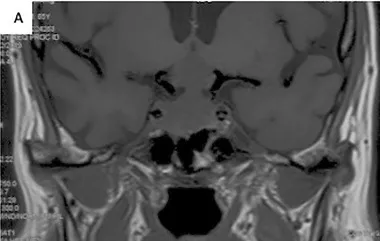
Seller MRI scans showed a sellar lesion with suprasellar extension and compression of the optic chiasm. The lesion located in the sellar region presented with an isointense signal on T1-, and ,T2-weighted MRI.
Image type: radiology (mri)